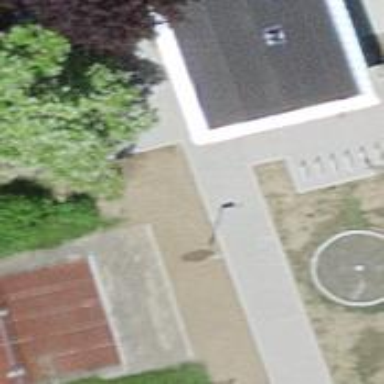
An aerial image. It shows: Sidewalk made of paving stones.